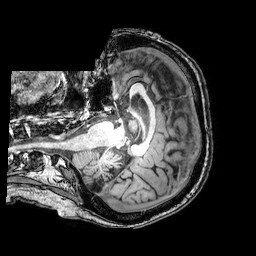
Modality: T1w
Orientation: axial
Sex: male
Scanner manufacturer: philips
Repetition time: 0.008086 s
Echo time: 0.0037 s